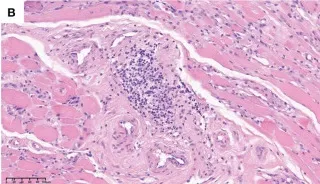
Around the perimysium of small blood vessels, there were clusters and infiltration of lymphocytes.
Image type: pathology (h&e)